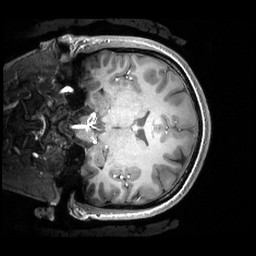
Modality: T1w
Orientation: coronal
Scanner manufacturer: philips
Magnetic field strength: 7 T
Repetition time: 0.008 s
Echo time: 0.001974 s